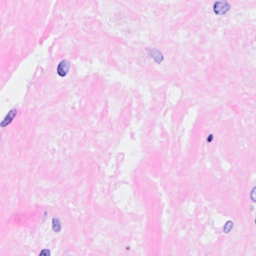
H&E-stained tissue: Breast